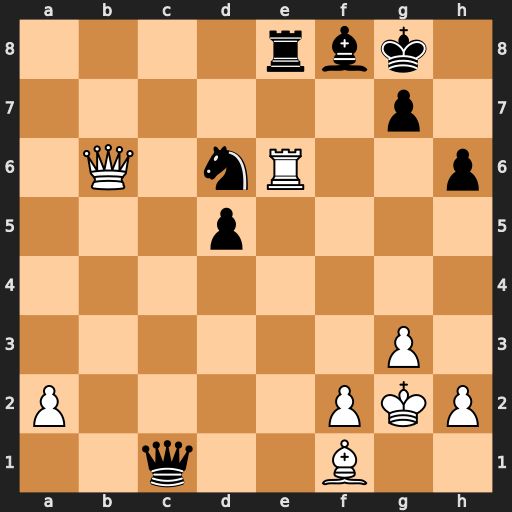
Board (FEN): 4rbk1/6p1/1Q1nR2p/3p4/8/6P1/P4PKP/2q2B2
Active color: w
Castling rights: -
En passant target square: -
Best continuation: Rxe8 Nxe8 Qe6+